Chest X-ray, PA view. Patient: 46 years old, sex M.
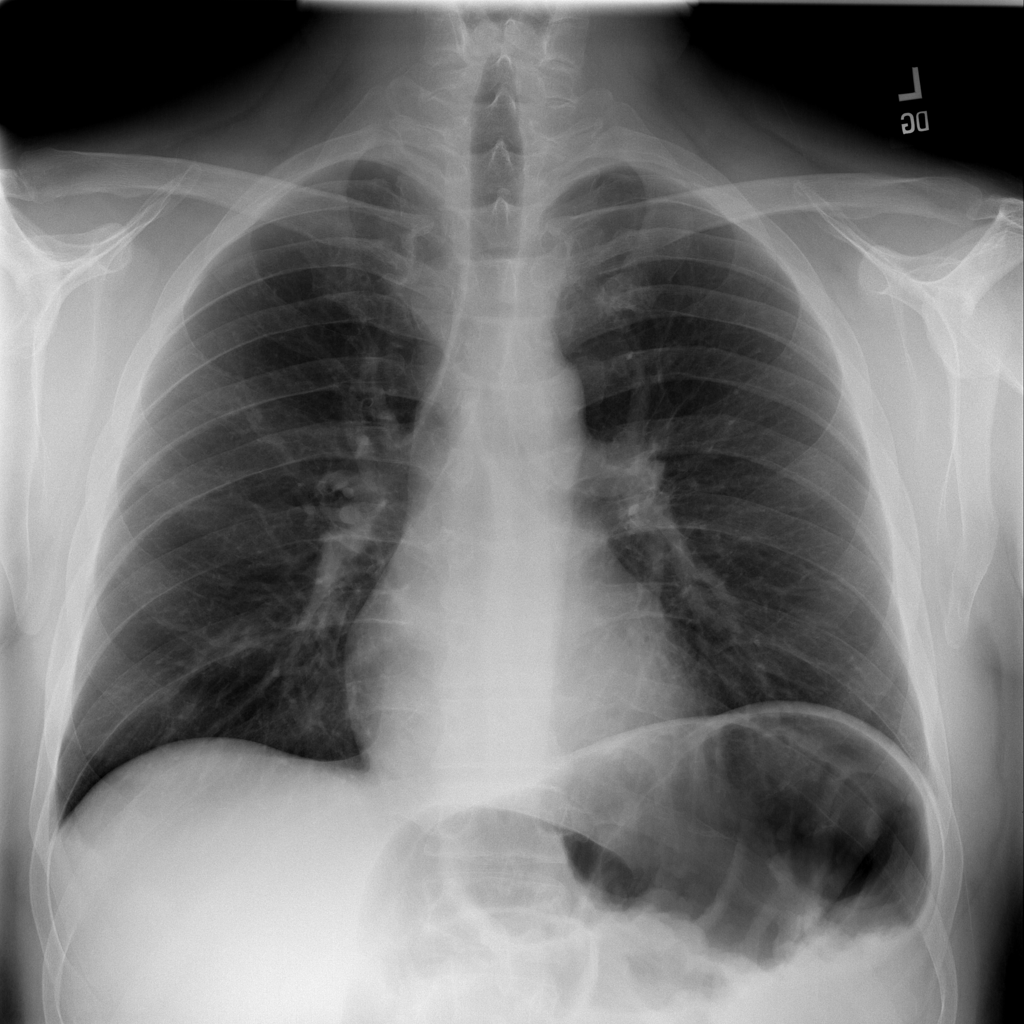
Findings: No Finding